Question: I try to reuse UITableViewCell as follow:
1) Create subclass by UITableViewCell with xib-file.
'''
@interface BaseCell : UITableViewCell
@property (weak, nonatomic) IBOutlet UILabel *labelTitle;
@end
'''
2) Add reuse identifier in IB

3) Add UIViewController with UITableView in it.
'''
@interface BaseTableViewController : UIViewController <UITableViewDataSource, UITableViewDelegate>
@property (weak, nonatomic) IBOutlet UITableView *tableView;
@end
'''
4) in viewDidLoad register cell nib
'''
[self.tableView registerNib:[UINib nibWithNibName:@"BaseCell" bundle:nil] forCellReuseIdentifier:@"BaseCell"];
'''
5) and use dequeueReusableCellWithIdentifier
'''
- (UITableViewCell *)tableView:(UITableView *)tableView cellForRowAtIndexPath:(NSIndexPath *)indexPath
{
BaseCell* cell = [tableView dequeueReusableCellWithIdentifier:@"BaseCell"];
NSAssert(cell, @"cell registered but not created");
DLog(@"cell:[%p]", cell);
cell.labelTitle.text = self.showItems[indexPath.row];
return cell;
}
'''
After that I see that .
My log for example:
'''
[0x7f87c9c84740:1] -[BaseCell initWithCoder:] BaseCell
[0x7f87c9c84740:1] -[BaseCell awakeFromNib] reuseIdentifier:BaseCell;
[0x7f87c9d3d230:1] -[BaseTableViewController tableView:cellForRowAtIndexPath:] cell:[0x7f87c9c84740]
[0x7f87c9e29560:1] -[BaseCell initWithCoder:] BaseCell
[0x7f87c9e29560:1] -[BaseCell awakeFromNib] reuseIdentifier:BaseCell;
[0x7f87c9d3d230:1] -[BaseTableViewController tableView:cellForRowAtIndexPath:] cell:[0x7f87c9e29560]
[0x7f87c9e2d150:1] -[BaseCell initWithCoder:] BaseCell
'''
What I do wrong?
I use latest Xcode (6.0.1)
I created example <URL> to test it.
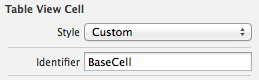
Answer: The benefits of cell reuse will only become apparent once cells go off-screen when scrolling (or become "unused" for some other reason - e.g. a reloadCells call). The cell that disappears is put into the queue. When the tableView next needs a cell, it uses the one on the queue, rather than constructing a new one from the NIB.